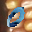
Label: 0